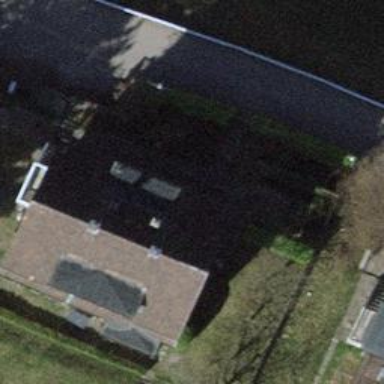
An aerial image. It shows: Gabled building.